Question: I have implemented the <URL>, but when I run it, the spinner widget is malformed, I have attached this screenshot:

If instead of filling the spinner from code, I use the android:entries in the XML, the widget shows correctly.
Anyone knows why?
EDIT: <URL> is the code for main.xml and strings.xml
EDIT2: Ok, now I remember that my code was not extracted from the tutorial, but from the SDK samples directory, so the tutorial is fine, but not the SDK sample.
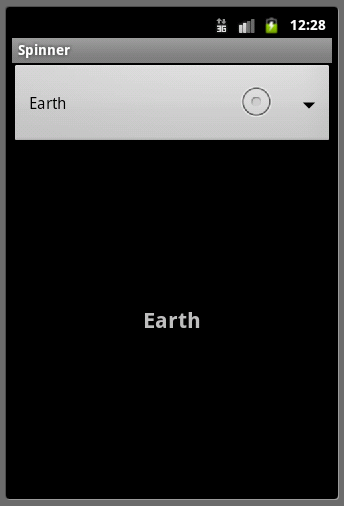
Answer: You have to pay close attention in tutorials. In that tutorial when they instantiate the 'ArrayAdapter' they reference another layout than you do.
You've referenced the 'android.R.layout.simple_spinner_dropdown_item' where they have referenced the 'android.R.layout.simple_spinner_item' layout.
The first one is used for displaying items in a drop-down and the second one is used to display the default 'Spinner' appearance.